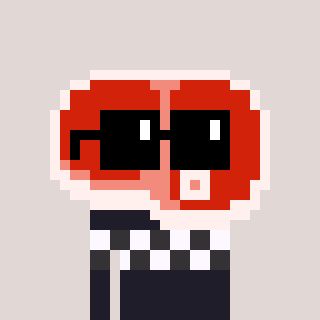
a pixel art character with square black sunglasses, a steak-shaped head and a grayscale-colored body on a warm background